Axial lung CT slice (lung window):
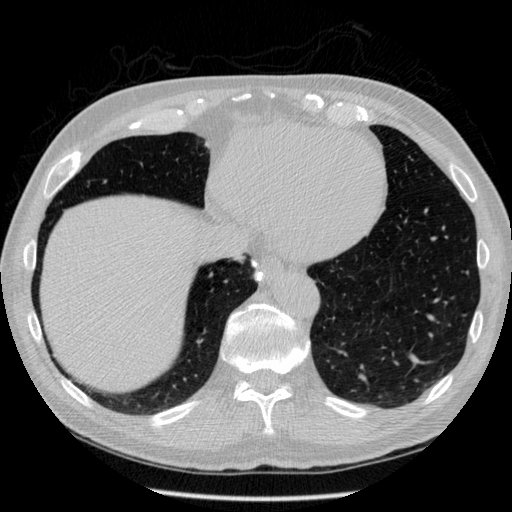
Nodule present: no